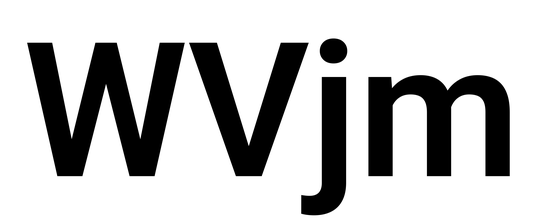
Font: Roboto_SemiBold